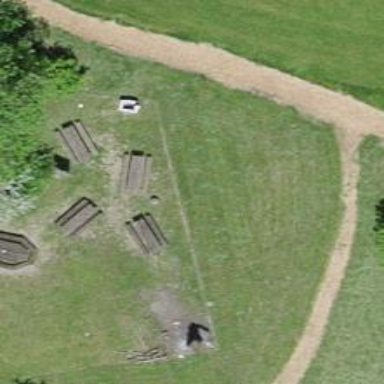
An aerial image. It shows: Picnic site for tourists.